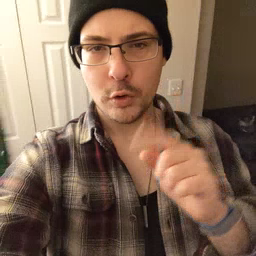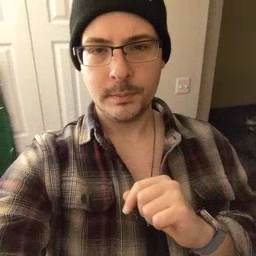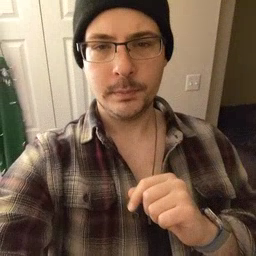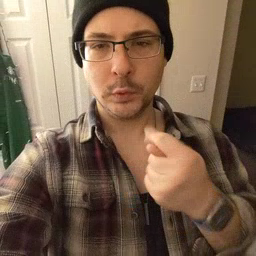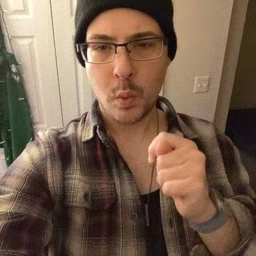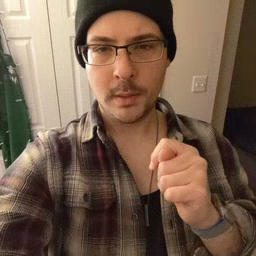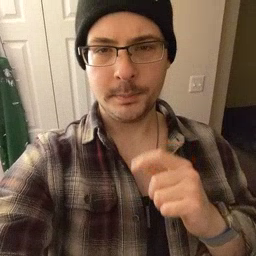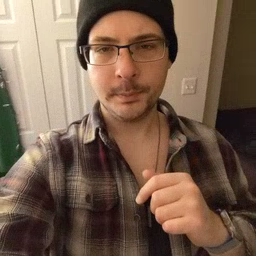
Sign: toy